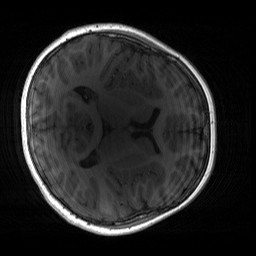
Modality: T1w
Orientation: axial
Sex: male
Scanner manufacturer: siemens
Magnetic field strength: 3 T
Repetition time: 1.9 s
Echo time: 0.00243 s